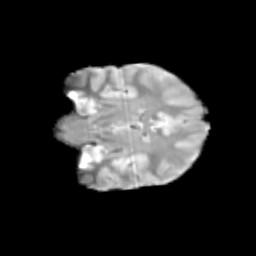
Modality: T2w
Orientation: coronal
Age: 10
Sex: female
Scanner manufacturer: siemens
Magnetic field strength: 3 T
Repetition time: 3.8 s
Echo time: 0.07 s